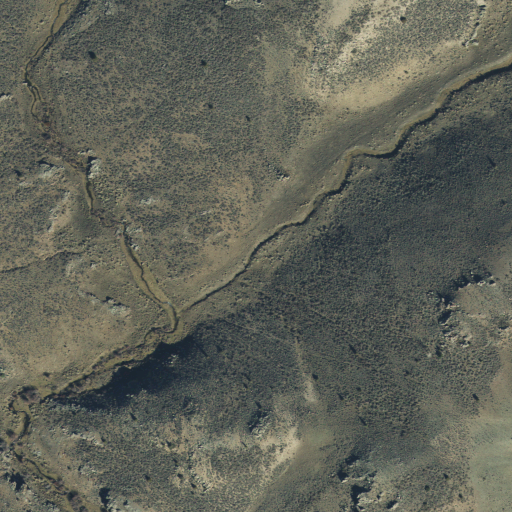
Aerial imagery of valley in Utah named Wagon Box containing shrub and evergreen forest